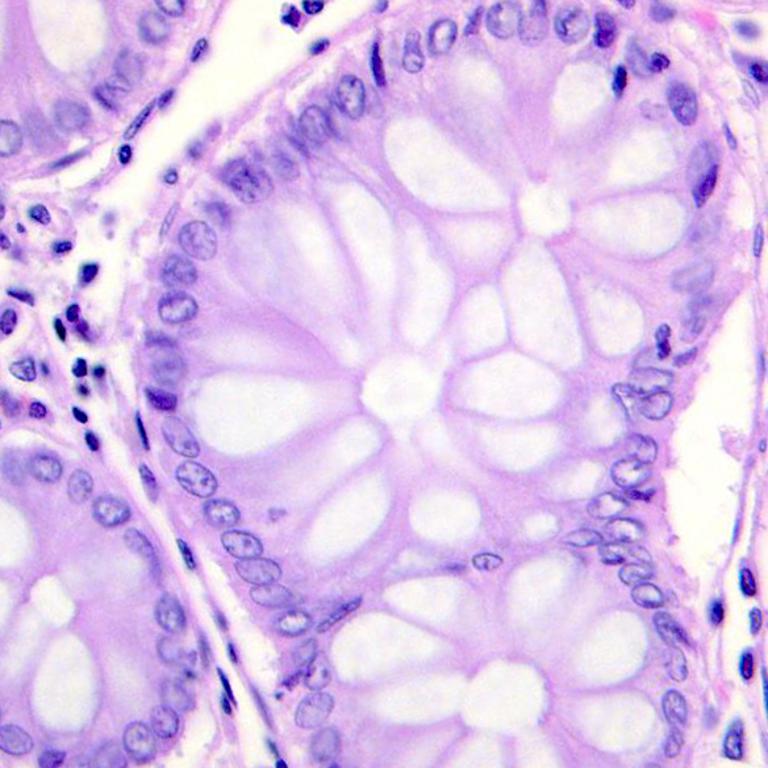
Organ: colon
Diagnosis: benign